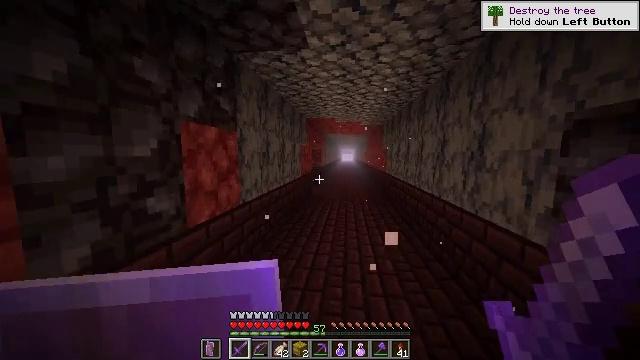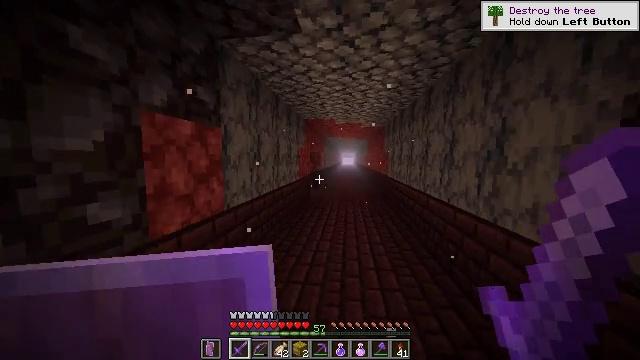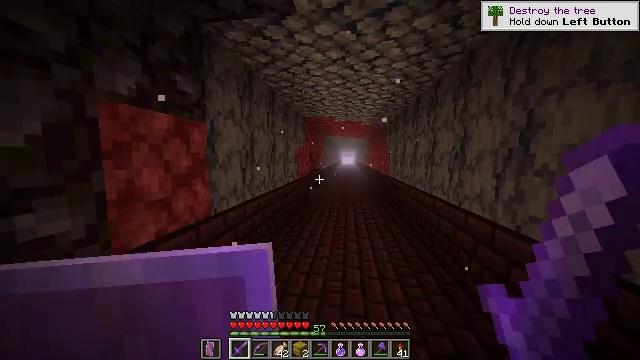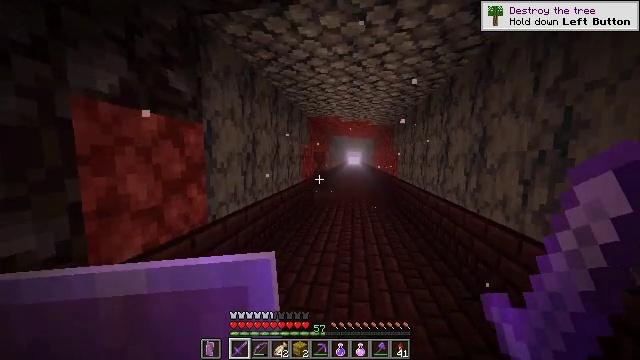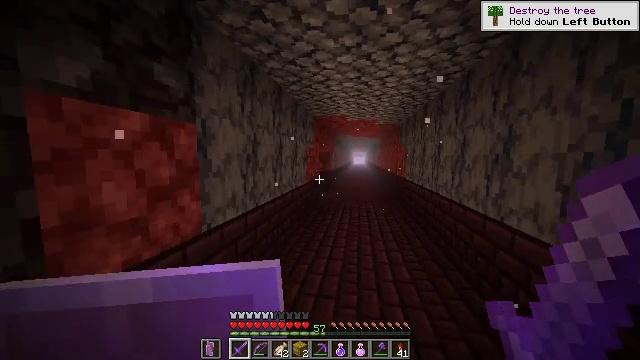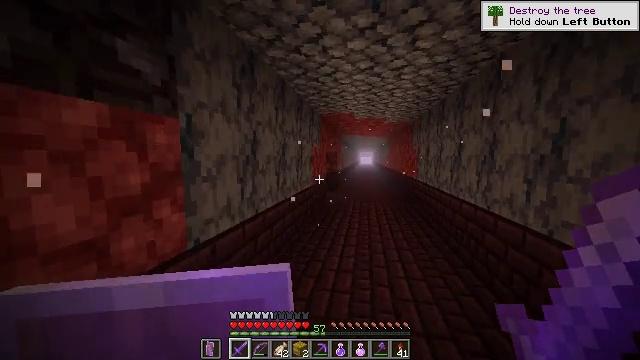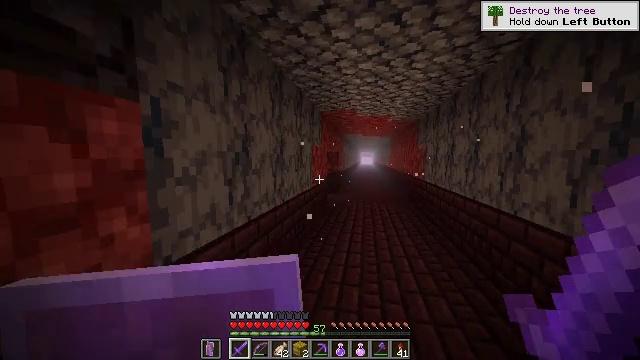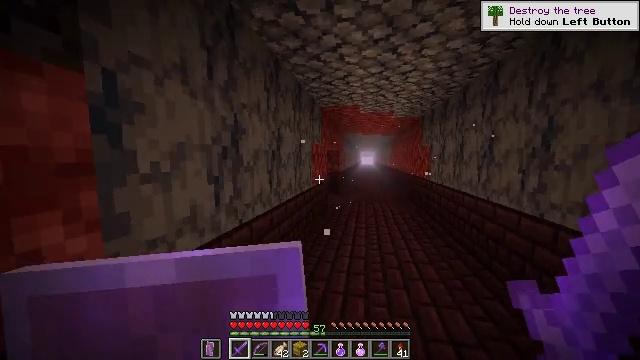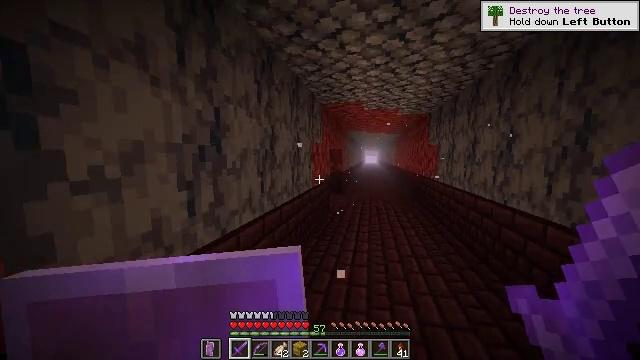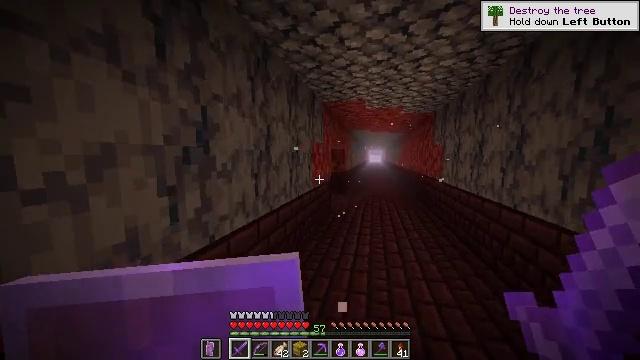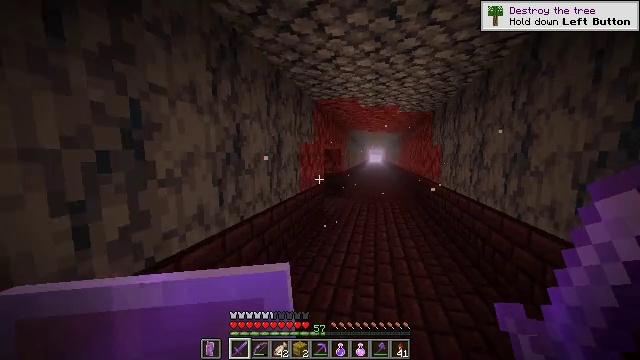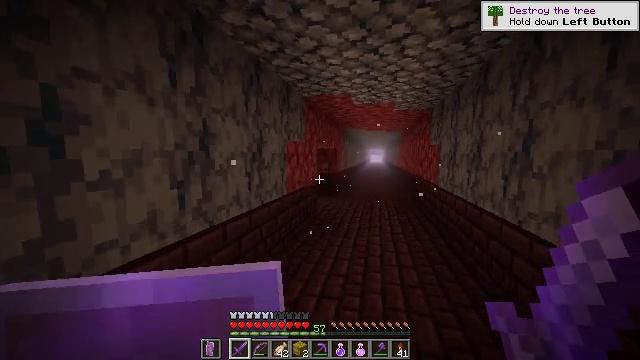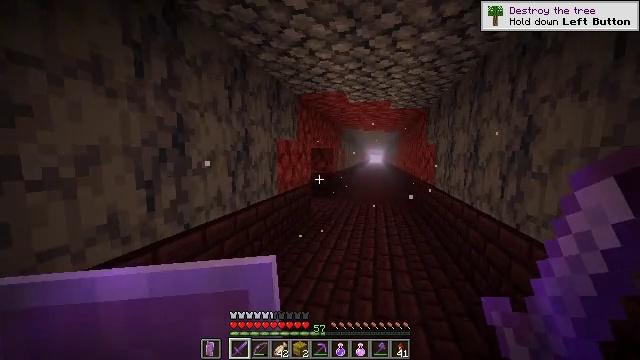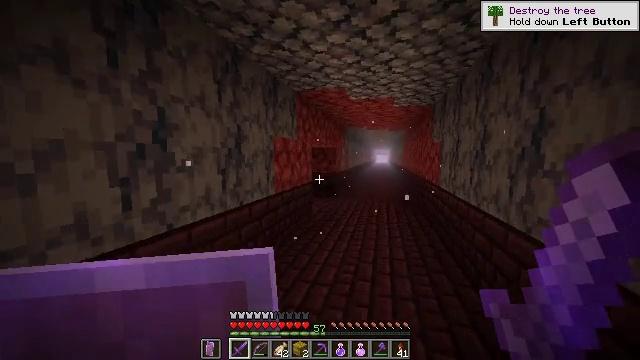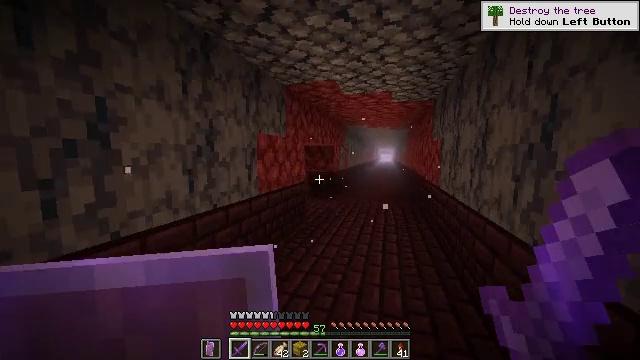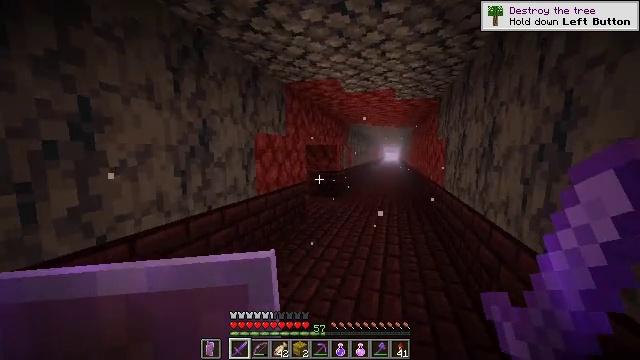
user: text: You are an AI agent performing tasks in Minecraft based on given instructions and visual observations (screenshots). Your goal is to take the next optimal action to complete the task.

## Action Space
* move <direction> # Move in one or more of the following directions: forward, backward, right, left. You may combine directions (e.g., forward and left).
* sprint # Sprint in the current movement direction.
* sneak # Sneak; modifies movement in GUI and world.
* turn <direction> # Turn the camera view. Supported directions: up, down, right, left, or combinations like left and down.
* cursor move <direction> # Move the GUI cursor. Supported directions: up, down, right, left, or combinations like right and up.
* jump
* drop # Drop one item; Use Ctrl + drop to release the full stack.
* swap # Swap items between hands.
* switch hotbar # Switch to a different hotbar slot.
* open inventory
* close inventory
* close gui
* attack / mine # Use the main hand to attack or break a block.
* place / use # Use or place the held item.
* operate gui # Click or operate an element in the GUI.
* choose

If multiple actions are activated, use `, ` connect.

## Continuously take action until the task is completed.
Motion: motion action
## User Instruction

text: Defeat a magma cube.
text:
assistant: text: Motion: move forward, sprint
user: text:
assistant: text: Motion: move forward, sprint
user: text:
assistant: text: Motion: move forward, sprint, turn left
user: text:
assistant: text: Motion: move forward, sprint, turn left
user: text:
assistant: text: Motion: move forward, sprint, turn left
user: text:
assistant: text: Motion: move forward, sprint
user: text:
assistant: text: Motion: move forward, sprint
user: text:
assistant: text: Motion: move forward and move right, sprint, turn left
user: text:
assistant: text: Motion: move forward and move right, sprint, turn left
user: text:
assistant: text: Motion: move forward and move right, sprint
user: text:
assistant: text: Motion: move forward and move right, sprint
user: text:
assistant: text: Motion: move forward and move right, sprint
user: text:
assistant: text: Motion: move forward and move right, sprint, turn left
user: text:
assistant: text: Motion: move forward and move right, sprint, turn left
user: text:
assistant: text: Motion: move forward and move right, sprint, turn left
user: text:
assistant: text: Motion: move forward and move right, sprint, turn left
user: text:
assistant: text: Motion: move forward and move right, sprint, turn left and down
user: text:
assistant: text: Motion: move forward and move right, sprint, turn left and down
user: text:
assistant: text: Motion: move forward and move right, sprint, turn left
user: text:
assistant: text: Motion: move forward and move right, sprint, turn left
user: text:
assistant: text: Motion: move forward and move right, sprint, turn left
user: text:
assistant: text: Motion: move forward and move right, sprint, turn left
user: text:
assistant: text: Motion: move forward and move right, sprint
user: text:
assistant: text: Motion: move forward and move right, sprint, turn left
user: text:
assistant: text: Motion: move forward and move right, sprint, turn left
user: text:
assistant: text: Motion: move forward and move right, sprint, turn left
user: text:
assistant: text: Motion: move forward, sprint, turn left
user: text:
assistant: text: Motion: move forward, sprint, turn left
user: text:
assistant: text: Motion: move forward, sprint, turn left
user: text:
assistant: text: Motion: move forward, sprint, turn left